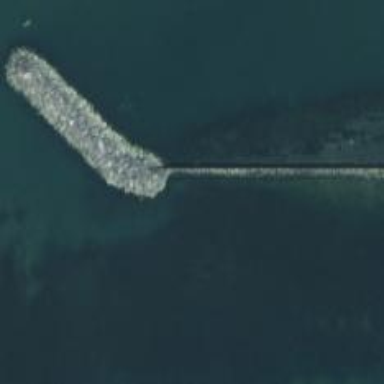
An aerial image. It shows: Breakwater structure.